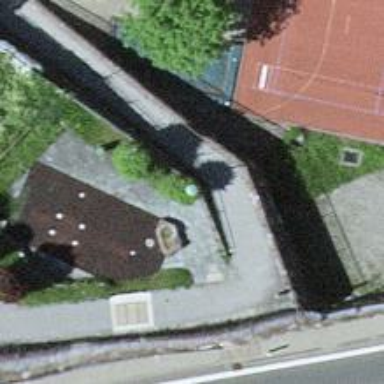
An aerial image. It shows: Fountain.